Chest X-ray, PA view. Patient: 15 years old, sex M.
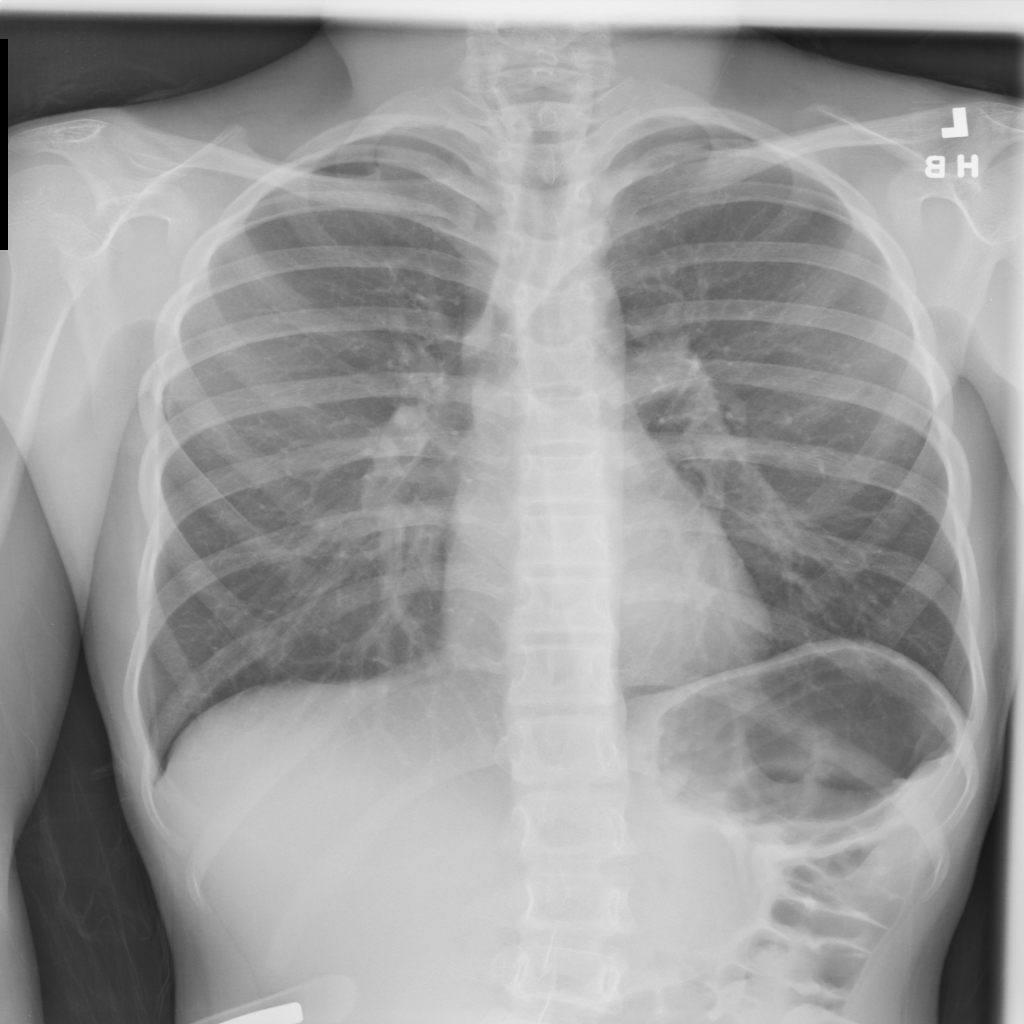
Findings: No Finding